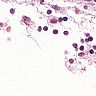
Metastatic tissue present: no